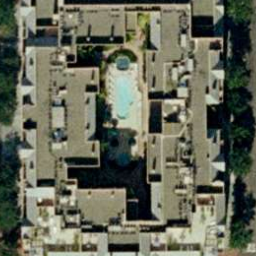
Label: buildings